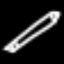
Label: pencil